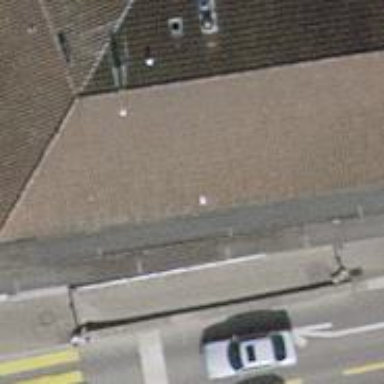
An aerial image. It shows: Restaurant.